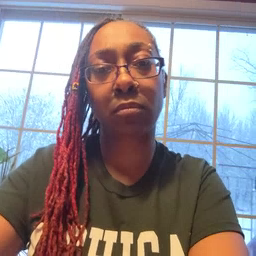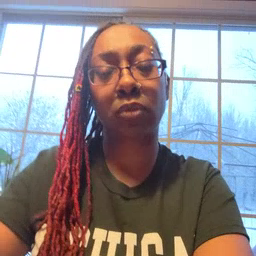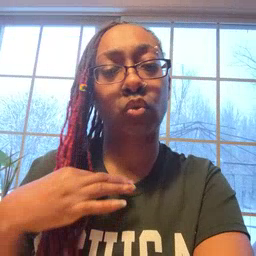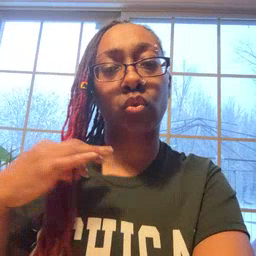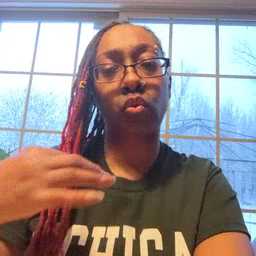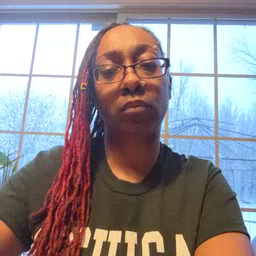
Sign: shirt